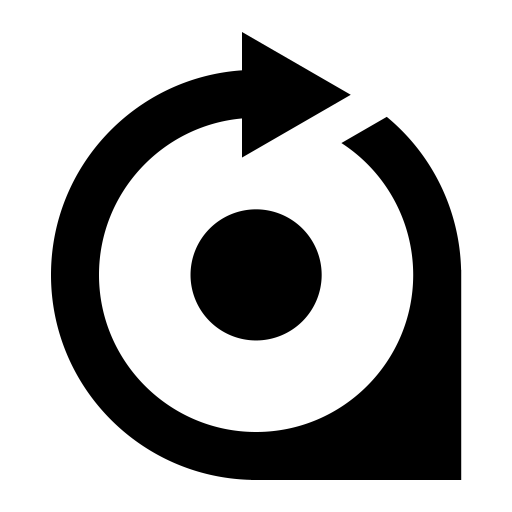
Tags: icon, FontAwesome, fa-icon, brand, rev